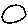
Label: circle